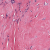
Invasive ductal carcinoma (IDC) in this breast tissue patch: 1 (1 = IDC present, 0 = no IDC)